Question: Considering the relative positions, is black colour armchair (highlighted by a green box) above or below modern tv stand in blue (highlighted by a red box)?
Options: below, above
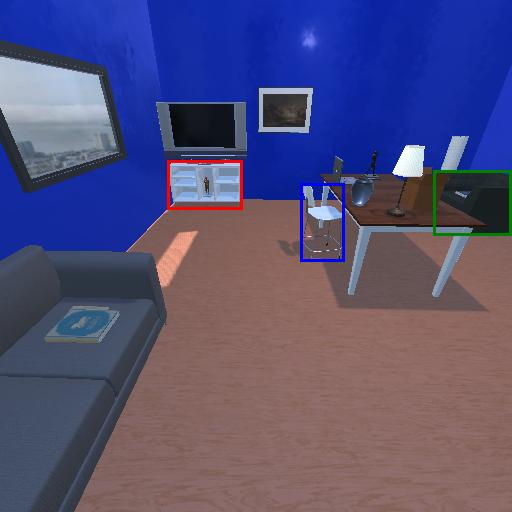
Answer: below